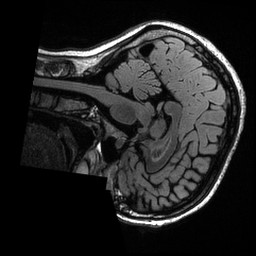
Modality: T2w
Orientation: sagittal
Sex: female
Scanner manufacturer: ge
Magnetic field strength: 3 T
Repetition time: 6 s
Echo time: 0.1258 s